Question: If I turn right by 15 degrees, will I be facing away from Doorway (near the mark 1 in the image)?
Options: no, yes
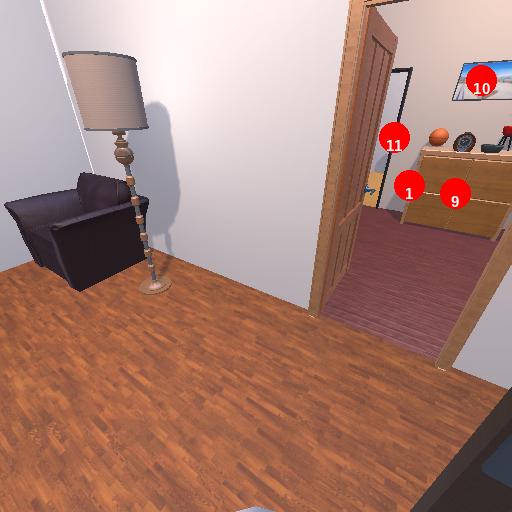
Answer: no